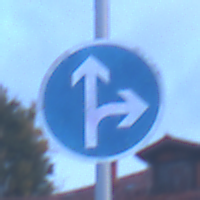
Verkehrszeichen: VorgeschriebeneFahrtrichtungGeradeausOderRechts
Umgebung: Outdoor, Urban
Tageszeit: Dawn
Wetter: PartlyCloudy
Licht: Natural
Jahreszeit: NotSpecified
Kontrast: LowContrast